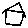
Label: house